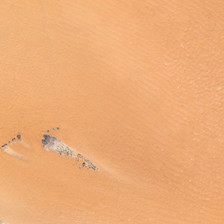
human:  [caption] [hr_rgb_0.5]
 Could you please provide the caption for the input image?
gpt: there is a bare land in the desert .

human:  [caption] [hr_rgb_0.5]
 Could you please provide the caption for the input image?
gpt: there is no water in the desert .

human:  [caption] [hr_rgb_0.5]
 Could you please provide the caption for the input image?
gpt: there is no water in the desert .

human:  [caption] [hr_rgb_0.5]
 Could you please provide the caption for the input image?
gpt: there is a bare land in the desert .

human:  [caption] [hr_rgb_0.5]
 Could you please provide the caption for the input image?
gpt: there is a bare land in the desert .